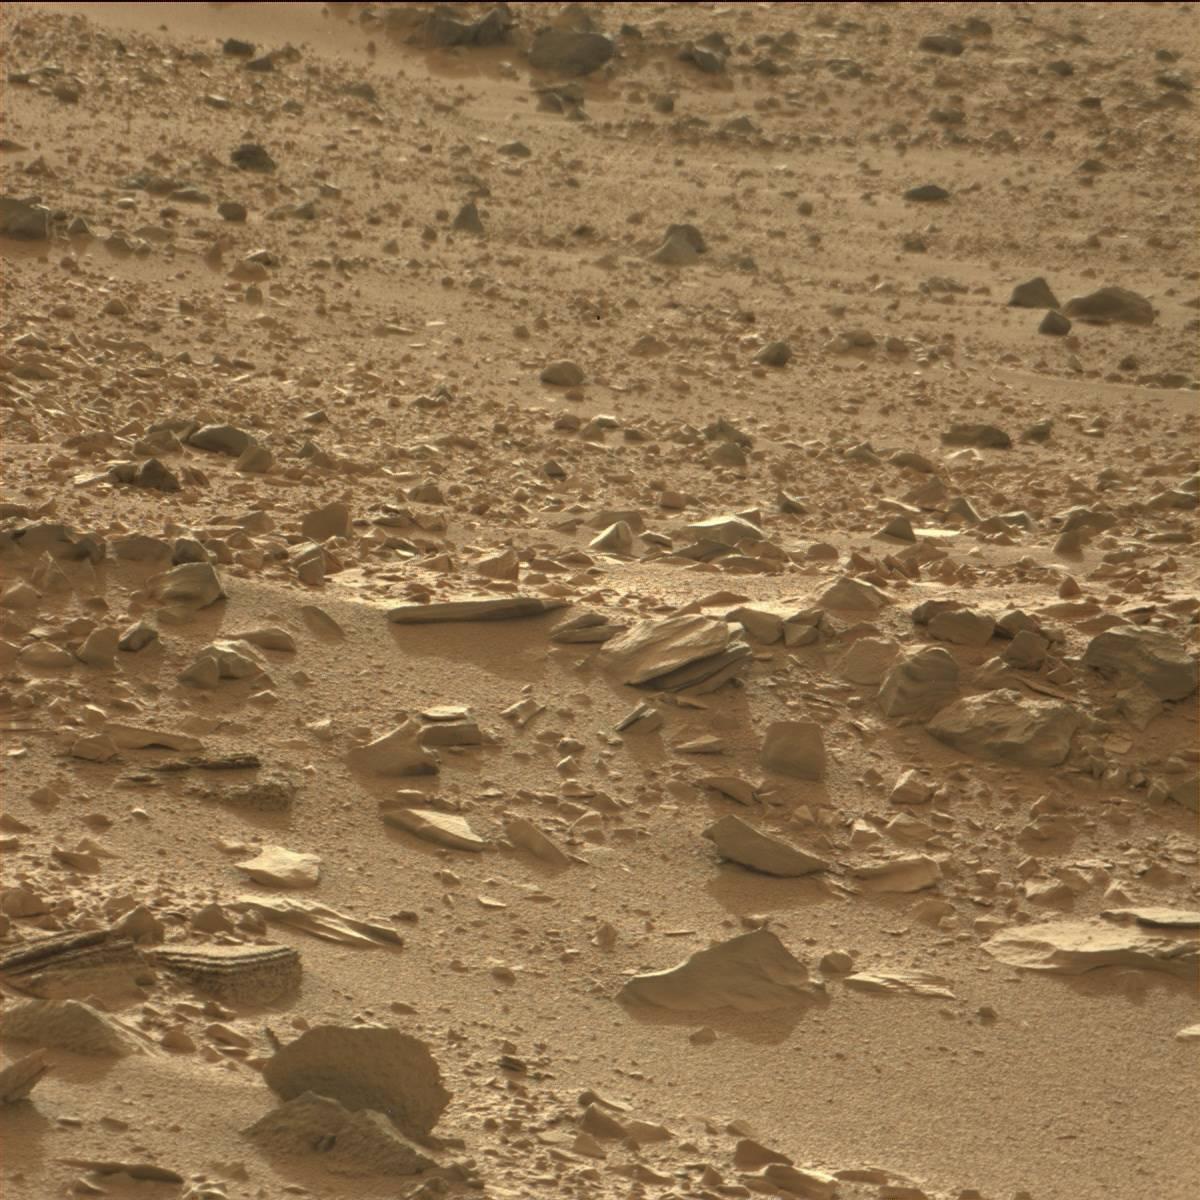
Terrain classes present: Bedrock, Rock, Sand / Soil